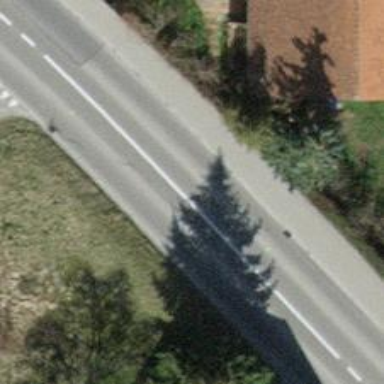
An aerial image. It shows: Primary highway with asphalt surface. There is sidewalk on the left side.